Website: ulta-beauty
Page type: address-validator
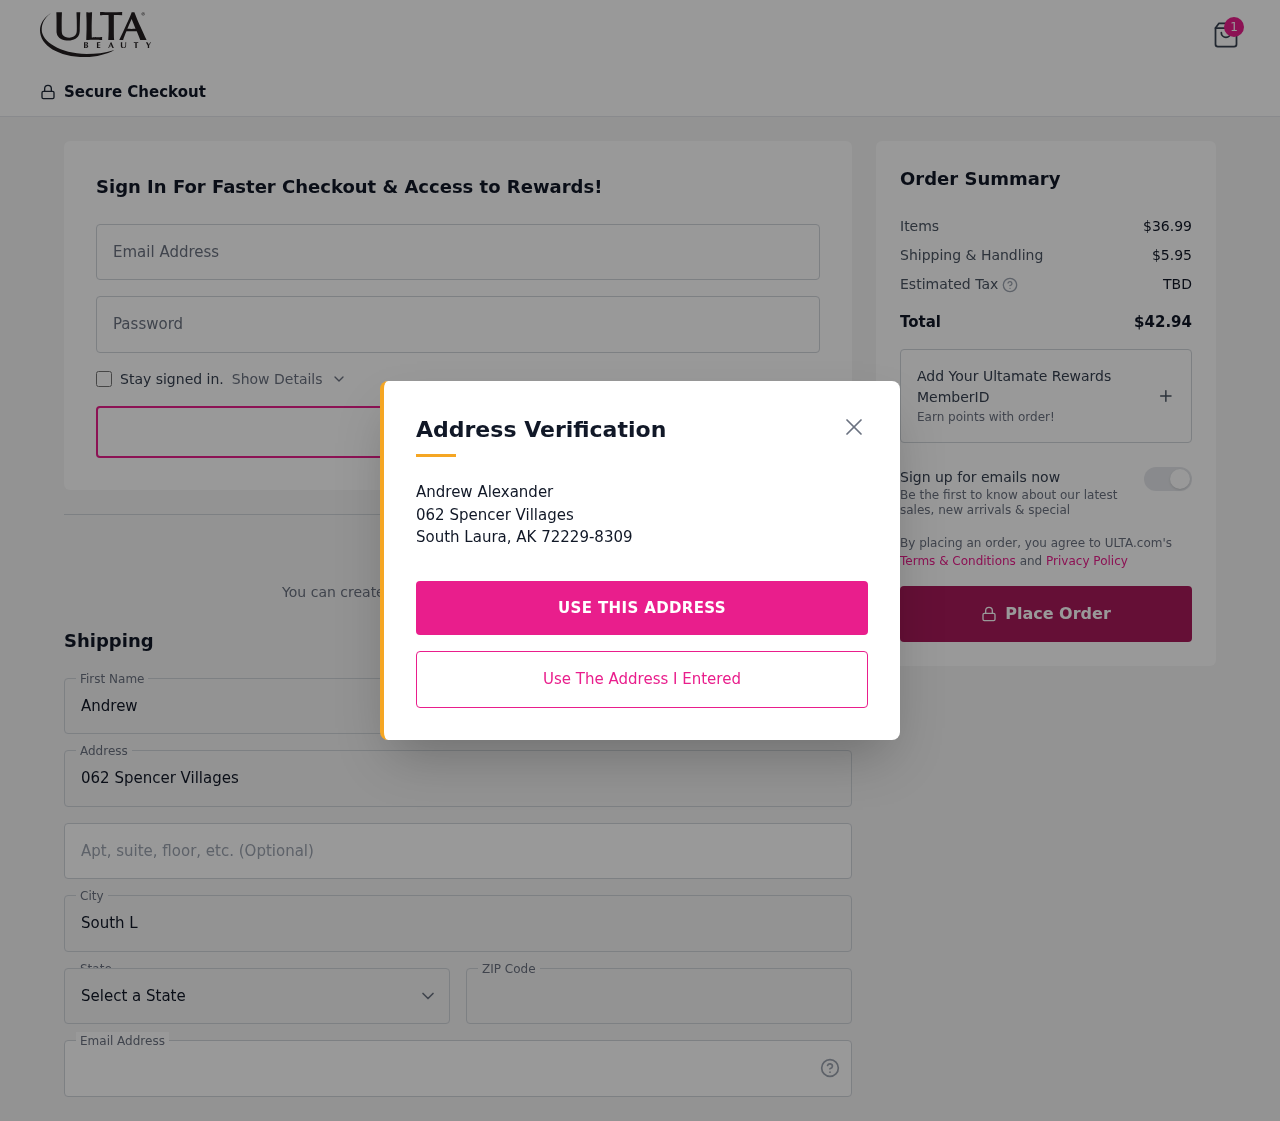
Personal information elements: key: PII_CITY
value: South Laura
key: PII_EMAIL
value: aalexander@gmail.com
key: PII_FIRSTNAME
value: Andrew
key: PII_LASTNAME
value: Alexander
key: PII_POSTCODE
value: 72229
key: PII_STATE_ABBR
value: AK
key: PII_STREET
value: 062 Spencer Villages
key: PII_STREET2
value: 062 Spencer Villages
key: PII_FULLNAME2
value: Andrew Alexander
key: PII_CITY2
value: South Laura
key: PII_STATE_ABBR2
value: AK
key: PII_POSTCODE_FULL
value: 72229
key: PII_POSTCODE_EXT
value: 8309
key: PII_POSTCODE_NUMERIC
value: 72229
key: PII_POSTCODE_EXT_NUMERIC
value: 8309
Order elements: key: ORDER_NUM_ITEMS
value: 1
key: ORDER_SUBTOTAL
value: $36.99
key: ORDER_SHIPPING_COST
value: $5.95
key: ORDER_TOTAL
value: $42.94